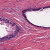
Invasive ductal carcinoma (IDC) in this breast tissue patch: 0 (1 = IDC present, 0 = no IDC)